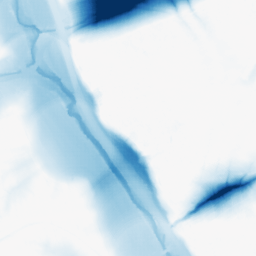
Category: morphological
Decomposition family: morphological
Decomposition parameters: operation: closing
size: 50
Upsampling method: sinc_hamming
Upsampling parameters: scale: 8
kernel_size: 16
Upsampling scale: 8